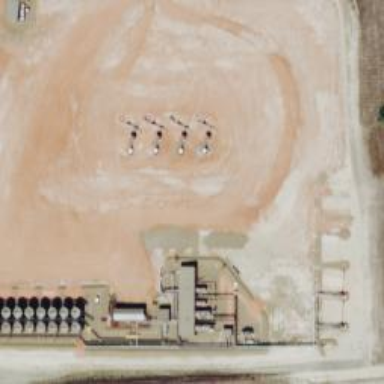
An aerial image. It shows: Petroleum well.